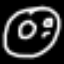
Label: donut